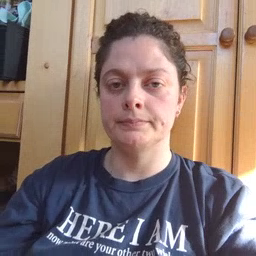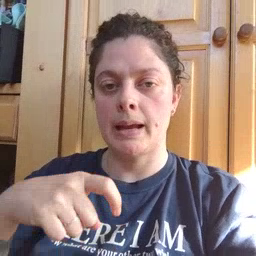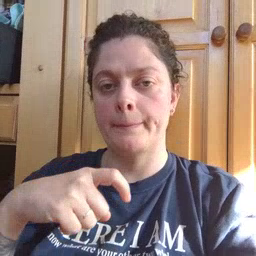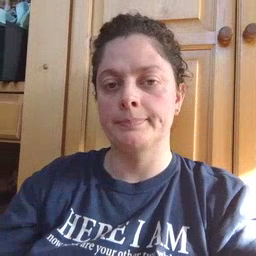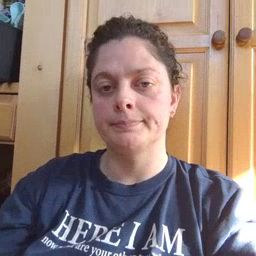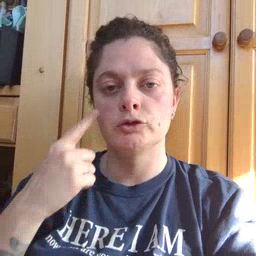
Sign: time